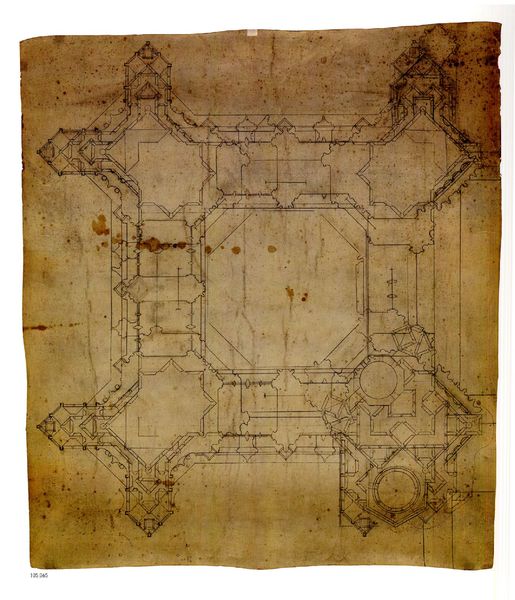
Titel: St Stephan in Wien
Schlagwörter: gelb, braun, schwarz, skizze, zeichnung, anlage, dach, haus, schloss, alt, architektur, kirche, turm, papier, vergilbt, linien, erker, innenhof, burg, türme, verbrannt, draufsicht, festung, kreise, bleistift, flecken, pergament, geometrisch, karte, plan, quadrat, viereck, bau, quadratisch, grundriss, aufriss, bauplan, gänge, vierung, ecktürme, kastell, ausmaß, kaffeefleck